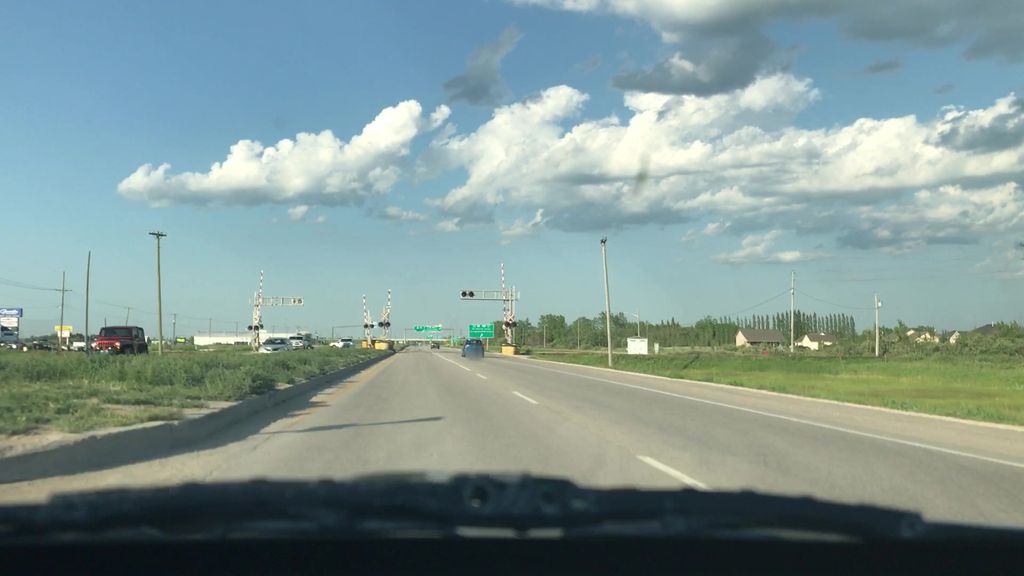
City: winnipeg